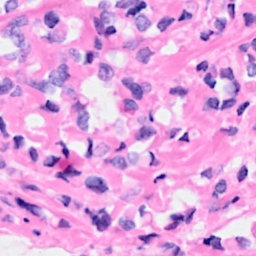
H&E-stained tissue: Breast